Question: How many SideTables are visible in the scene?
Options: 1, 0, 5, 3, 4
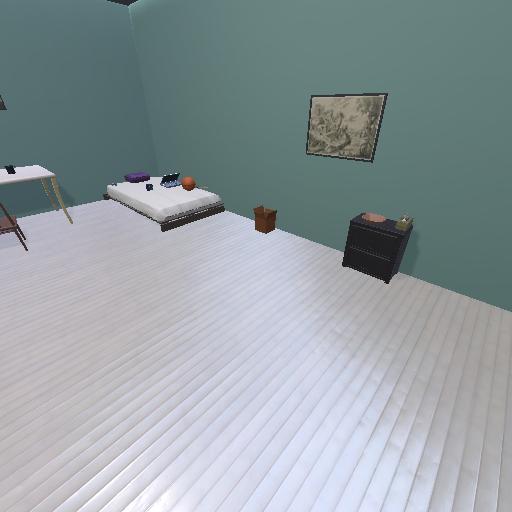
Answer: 1